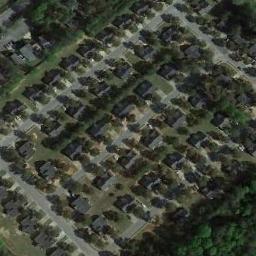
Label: dense_residential